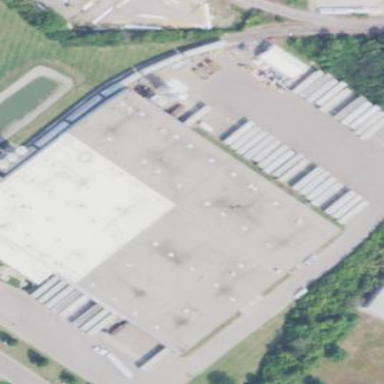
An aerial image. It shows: Warehouse.